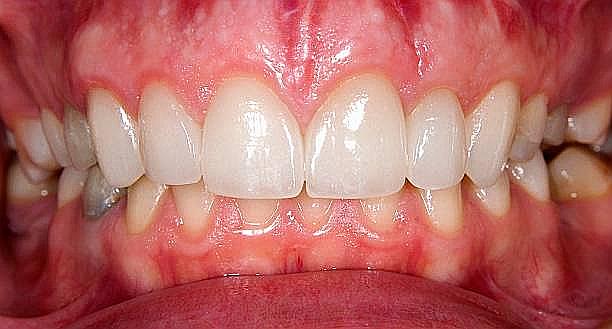
Condition: Gingivitis